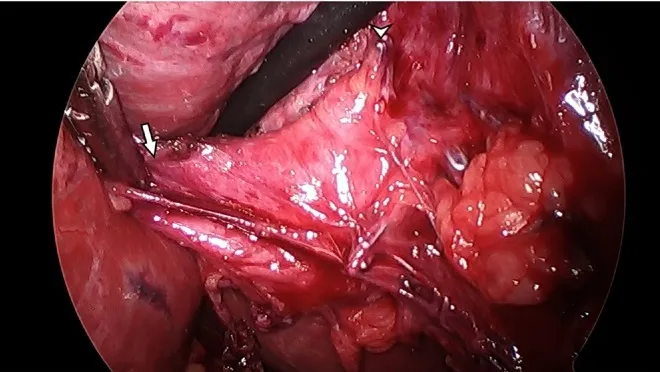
Intraoperative laparoscopic image from the second cholecystectomy. . The duplicate gallbladder is splayed laterally (arrow). Surgical clips from the prior cholecystectomy are noted in the right side of the image (arrowhead). Dissection confirmed a duplicate gallbladder complete with its own cystic artery and duct.
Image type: endoscopy (gi_endoscopy)